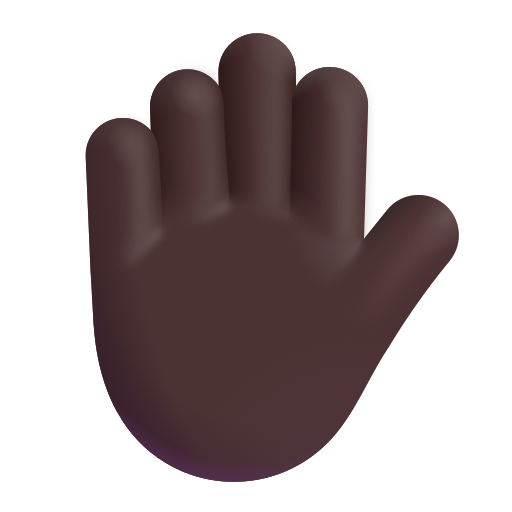
raised hand color dark